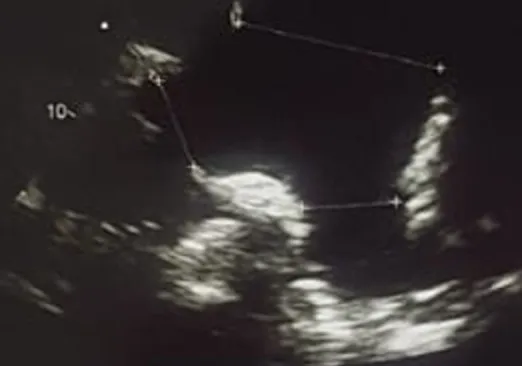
massive dilatation of the main pulmonary artery measuring 55mm.
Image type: radiology (ultrasound)